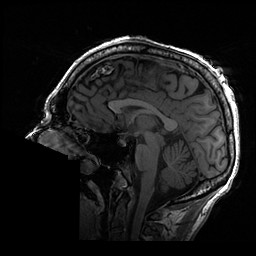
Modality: T1w
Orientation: axial